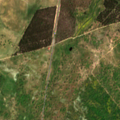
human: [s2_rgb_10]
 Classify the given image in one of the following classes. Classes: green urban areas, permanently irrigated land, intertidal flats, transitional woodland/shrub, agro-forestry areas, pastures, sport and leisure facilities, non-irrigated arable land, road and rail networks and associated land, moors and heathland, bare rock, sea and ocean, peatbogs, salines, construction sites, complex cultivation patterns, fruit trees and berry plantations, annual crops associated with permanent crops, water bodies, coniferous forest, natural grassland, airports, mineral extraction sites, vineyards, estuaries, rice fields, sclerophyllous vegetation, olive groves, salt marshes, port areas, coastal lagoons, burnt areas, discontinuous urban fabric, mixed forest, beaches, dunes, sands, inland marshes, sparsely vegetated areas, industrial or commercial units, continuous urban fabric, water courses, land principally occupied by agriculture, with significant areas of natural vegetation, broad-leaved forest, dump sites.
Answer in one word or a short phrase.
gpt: continuous urban fabric